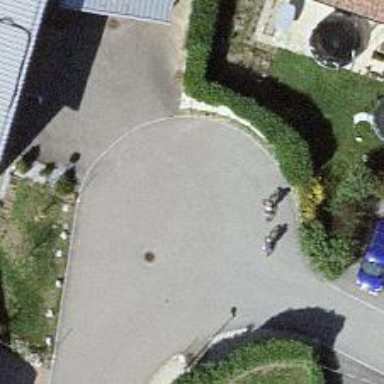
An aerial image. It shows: Turning circle on the road.